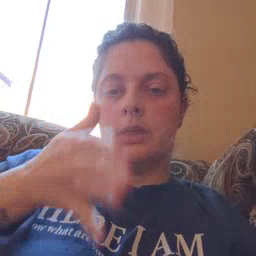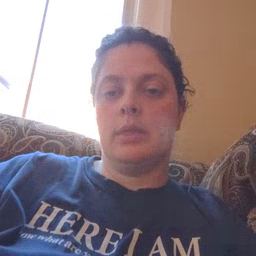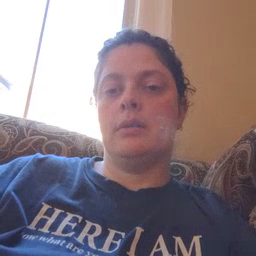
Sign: will